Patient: sex M, age 78
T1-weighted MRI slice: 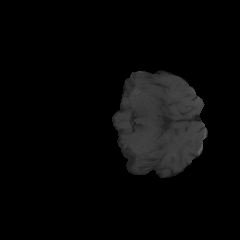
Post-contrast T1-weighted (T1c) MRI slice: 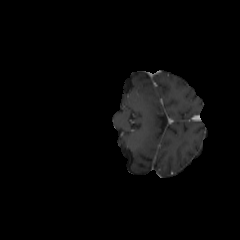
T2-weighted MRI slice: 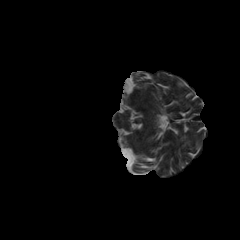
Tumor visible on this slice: no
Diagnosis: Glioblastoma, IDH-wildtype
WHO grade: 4